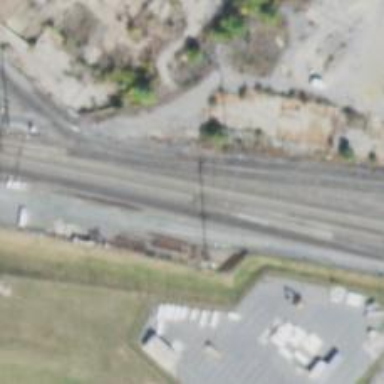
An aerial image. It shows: Siding railway line with electrified contact line for the trains.